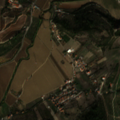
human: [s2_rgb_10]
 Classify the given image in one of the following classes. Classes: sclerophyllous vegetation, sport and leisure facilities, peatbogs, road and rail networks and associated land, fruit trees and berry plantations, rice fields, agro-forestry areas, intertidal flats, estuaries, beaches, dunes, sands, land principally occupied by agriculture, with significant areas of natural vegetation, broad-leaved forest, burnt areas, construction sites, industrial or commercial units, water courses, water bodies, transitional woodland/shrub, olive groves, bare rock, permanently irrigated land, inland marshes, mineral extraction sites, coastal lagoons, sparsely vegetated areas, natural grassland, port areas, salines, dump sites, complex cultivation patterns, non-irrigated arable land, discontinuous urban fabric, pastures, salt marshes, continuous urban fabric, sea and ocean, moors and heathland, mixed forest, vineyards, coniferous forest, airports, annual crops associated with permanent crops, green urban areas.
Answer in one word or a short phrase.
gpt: non-irrigated arable land, vineyards, fruit trees and berry plantations, complex cultivation patterns, land principally occupied by agriculture, with significant areas of natural vegetation, natural grassland